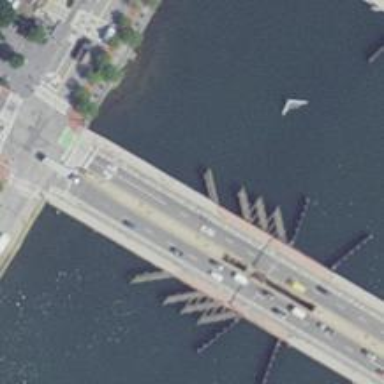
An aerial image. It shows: Secondary road with asphalt surface crossing over movable bridge.